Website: walmart
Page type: account-selection
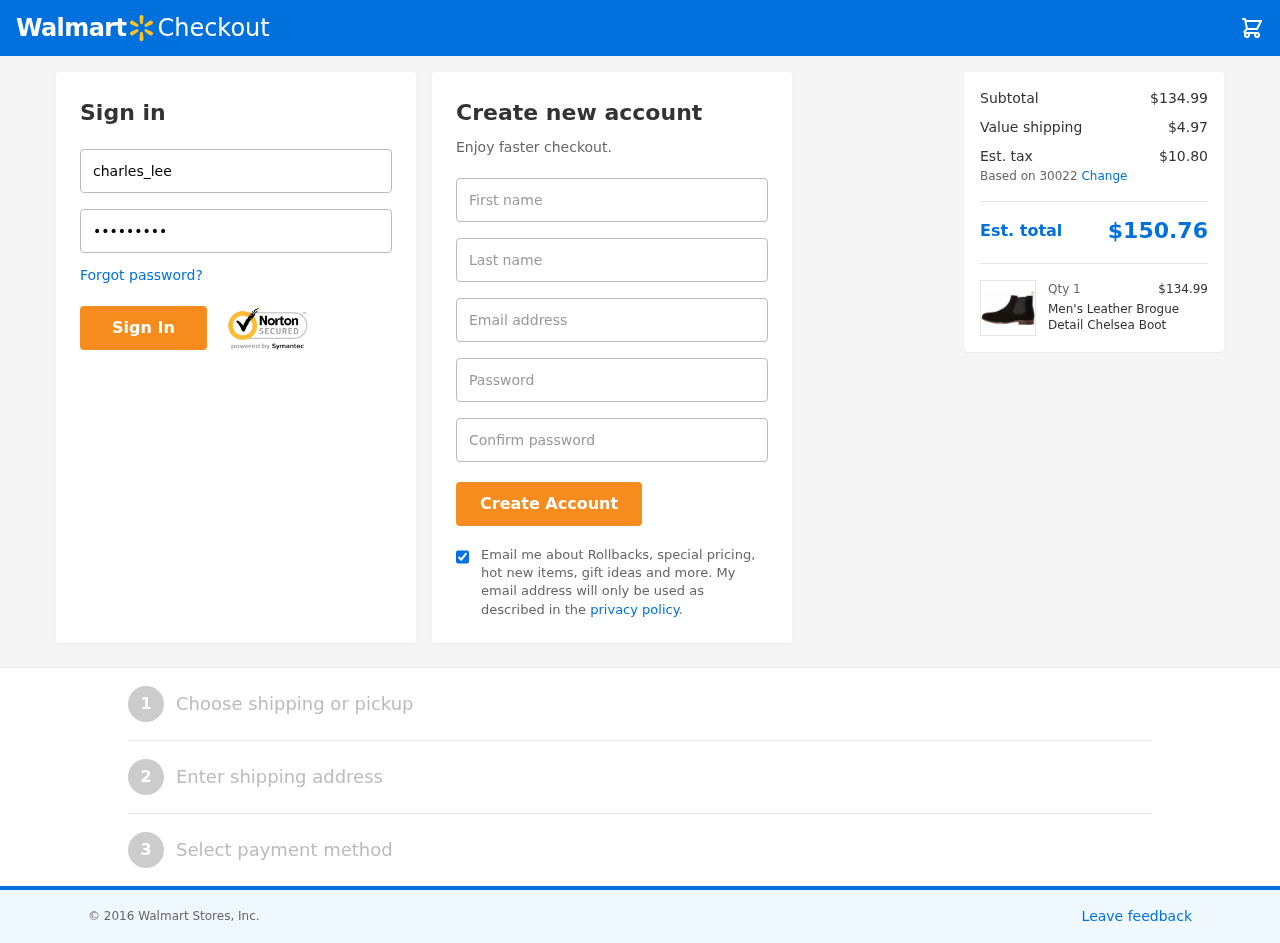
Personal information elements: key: PII_EMAIL
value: clee@yahoo.com
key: PII_FIRSTNAME
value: Charles
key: PII_LASTNAME
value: Lee
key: PII_LOGIN_USERNAME
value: charles_lee
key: PII_POSTCODE
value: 30022
Product elements: key: PRODUCT1_NAME
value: Men's Leather Brogue Detail Chelsea Boot
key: PRODUCT1_PRICE
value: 134.99
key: PRODUCT1_QUANTITY
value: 1
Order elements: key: ORDER_SUBTOTAL
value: $134.99
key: ORDER_SHIPPING_COST
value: $4.97
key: ORDER_TAX
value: $10.80
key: ORDER_TOTAL
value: $150.76